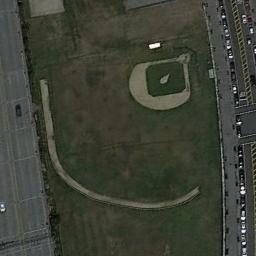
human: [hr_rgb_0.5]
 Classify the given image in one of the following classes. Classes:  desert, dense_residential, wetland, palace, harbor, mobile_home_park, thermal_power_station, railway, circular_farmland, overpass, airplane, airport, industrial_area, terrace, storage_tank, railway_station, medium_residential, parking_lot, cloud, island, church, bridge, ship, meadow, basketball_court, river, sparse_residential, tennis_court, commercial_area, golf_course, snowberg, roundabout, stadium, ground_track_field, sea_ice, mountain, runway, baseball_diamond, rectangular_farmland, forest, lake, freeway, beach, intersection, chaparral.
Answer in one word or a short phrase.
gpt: baseball_diamond